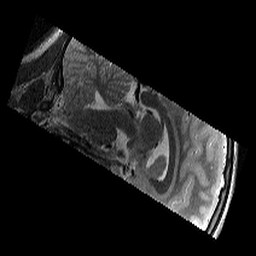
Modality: T2w
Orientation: sagittal
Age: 12
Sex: female
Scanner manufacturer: siemens
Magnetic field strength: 3 T
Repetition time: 9.23 s
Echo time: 0.067 s